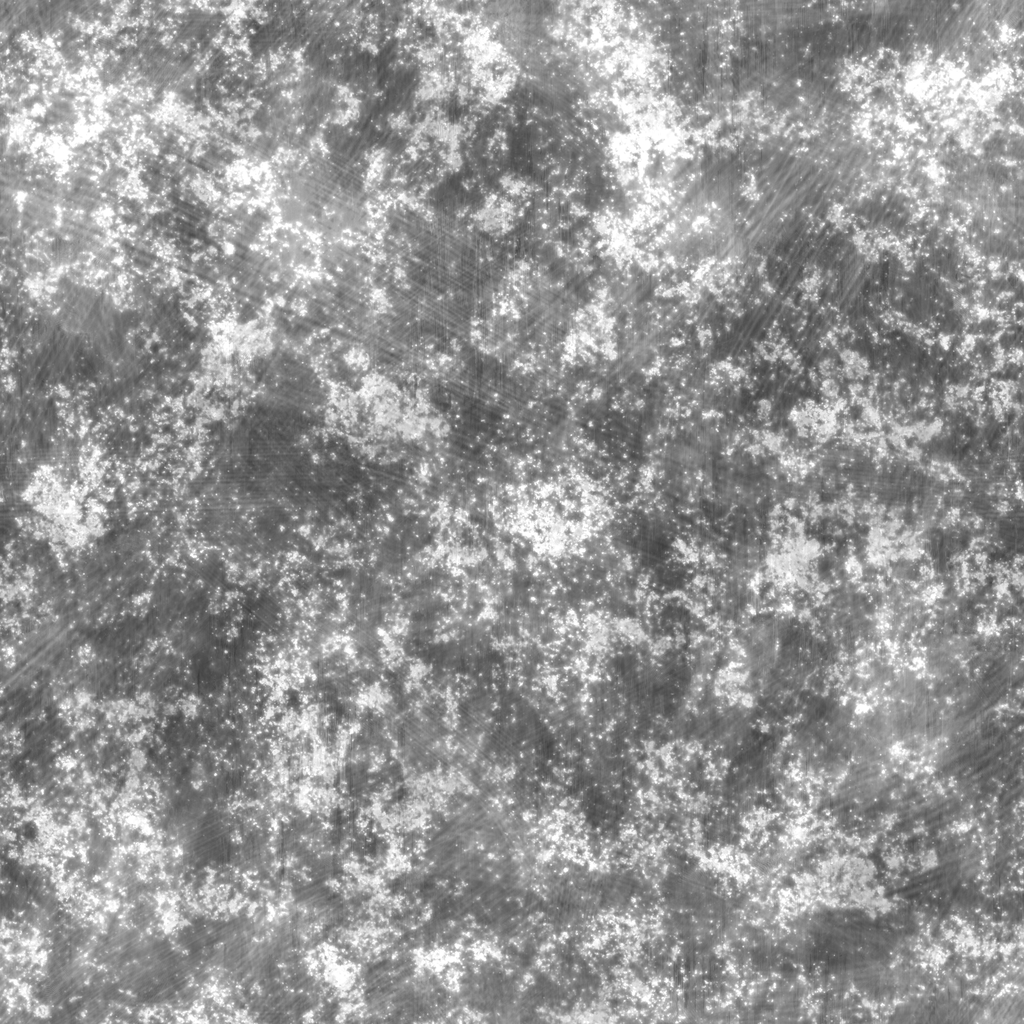
Texture map type: Roughness